Field crop: tomato
Growth stage: 2
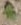
Species: solanum